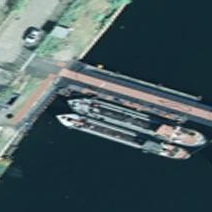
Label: Sand_carrier